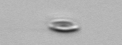
Label: pennate